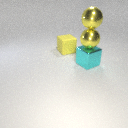
large yellow metal sphere above large cyan metal cube